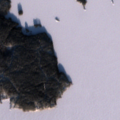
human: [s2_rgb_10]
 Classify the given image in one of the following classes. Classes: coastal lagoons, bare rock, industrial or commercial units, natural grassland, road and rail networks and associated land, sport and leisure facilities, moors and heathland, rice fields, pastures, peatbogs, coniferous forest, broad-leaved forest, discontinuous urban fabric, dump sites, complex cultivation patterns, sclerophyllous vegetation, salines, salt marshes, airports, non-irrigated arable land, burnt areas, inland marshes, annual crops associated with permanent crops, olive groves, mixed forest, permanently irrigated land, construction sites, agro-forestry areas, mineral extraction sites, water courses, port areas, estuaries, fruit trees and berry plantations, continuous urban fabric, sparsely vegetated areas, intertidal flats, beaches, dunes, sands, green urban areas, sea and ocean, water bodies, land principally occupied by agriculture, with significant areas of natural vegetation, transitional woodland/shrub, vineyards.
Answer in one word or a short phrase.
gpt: coniferous forest, water bodies